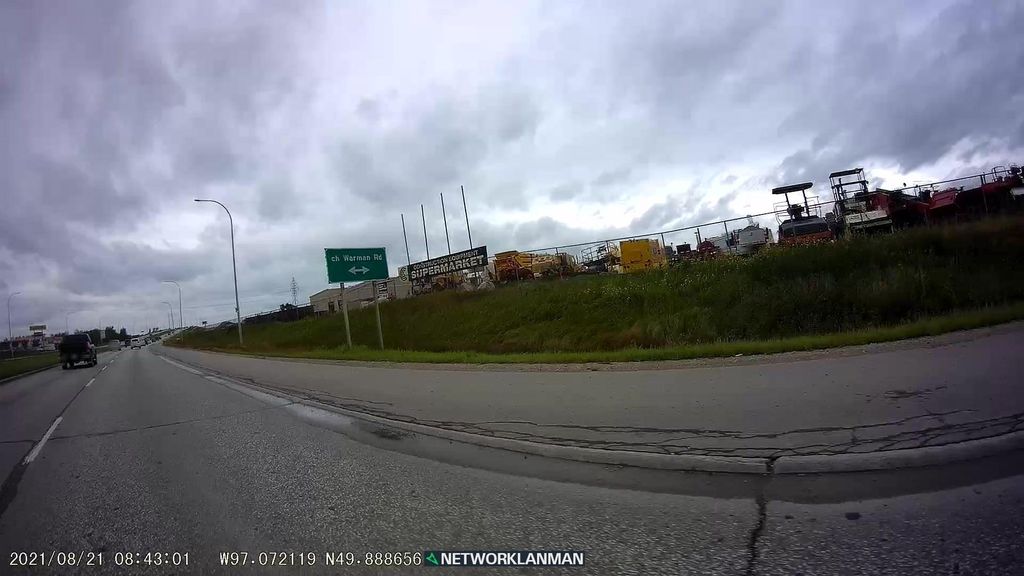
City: winnipeg